高一 · 立体几何学
已知三棱雉 $P-A B C$ 中, $O$ 为 $A B$ 中点, $P O \perp$ 平面 $A B C, \angle A P B=90^{\circ}, P A=P B=2$,则下列说法中错误的是 ( )

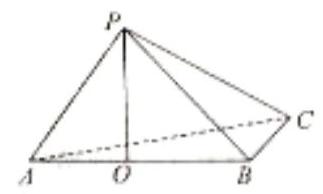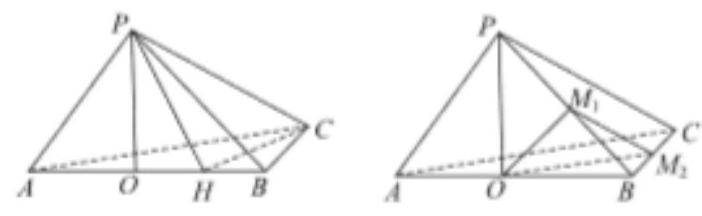
若 $O$ 为 $\triangle A B C$ 的外心, 则 $P C=2$

B. 若 $\triangle A B C$ 为等边三角形, 则 $A P \perp B C$

C. 当 $\angle A C B=90^{\circ}$ 时, $P C$ 与平面 $P A B$ 所成角的范围为 $\left(0, \frac{\pi}{4}\right]$

D. 当 $P C=4$ 时, $M$ 为平面 $P B C$ 内动点, 若 $O M \|$ 平面 $P A C$, 则 $M$ 在三角形 $P B C$ 内的轨迹长度为 2
答案: B
解析: 【分析】

利用射影相等可知 $P A=P B=P C$, 利用反证法可知 $A P \perp B C$ 不成立, 构造线面角, 可
得其正弦值的范围为 $\left(0, \frac{\sqrt{2}}{2}\right]$, 故可判断线面角的范围，利用线面平行的性质可知轨迹为 $\triangle P B C$ 中与 $P C$ 边平行的中位线.

【详解】

若 $O$ 为 $\triangle A B C$ 的外心, 则 $O A=O B=O C$, 由射线相等即可知 $P A=P B=P C$, 故 A 正确;假设 $A P \perp B C$, 则再根据 $P O \perp B C$, 得 $B C \perp$ 平面 $A P B$, 则 $B C \perp A B$, 与 $\triangle A B C$ 为等边三角形矛盾, 故 B 错误;

当 $\angle A C B=90^{\circ}$ 时, $O C=\sqrt{2}, P C=2$, 过 $C$ 作 $C H \perp A B$, 连结 $P H$, 易知 $\angle C P H$ 为 $P C$ 与平面 $P A B$ 所成角, $\sin \angle C P H=\frac{C H}{2} \in\left(0, \frac{\sqrt{2}}{2}\right]$, 故 $\angle C P H$ 的范围为 $\left(0, \frac{\pi}{4}\right]$, 故 C 正确;取 $M_{1}, M_{2}$ 分别为 $P B, B C$ 的中点, 则平面 $O M_{1} M_{2} / /$ 平面 $A P C$, 则线段 $M_{1} M_{2}$ 为 $M$ 在三角形 $P B C$ 内的轨迹, 其长度为 2 , 故 $\mathrm{D}$ 正确

【点睛】

本题为立体几何中与点、线、面位置关系有关的命题的真假判断, 处理这类问题, 可以用已知的定理或性质来证明, 也可以用反证法来说明命题的不成立. 此类问题通常是中档题.